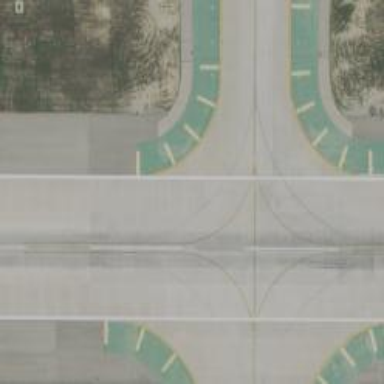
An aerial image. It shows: Image of taxiway at airport.